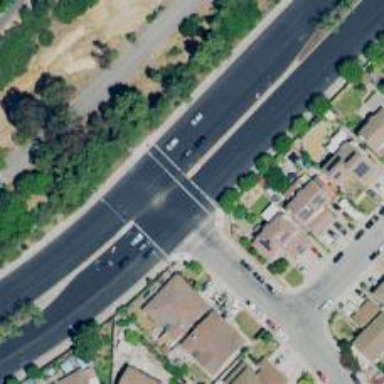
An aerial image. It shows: Secondary road with separate sidewalks.